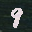
Label: 9